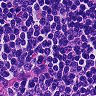
Metastatic tissue present: no